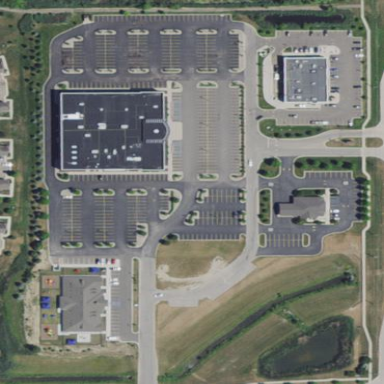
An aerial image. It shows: Retail area.